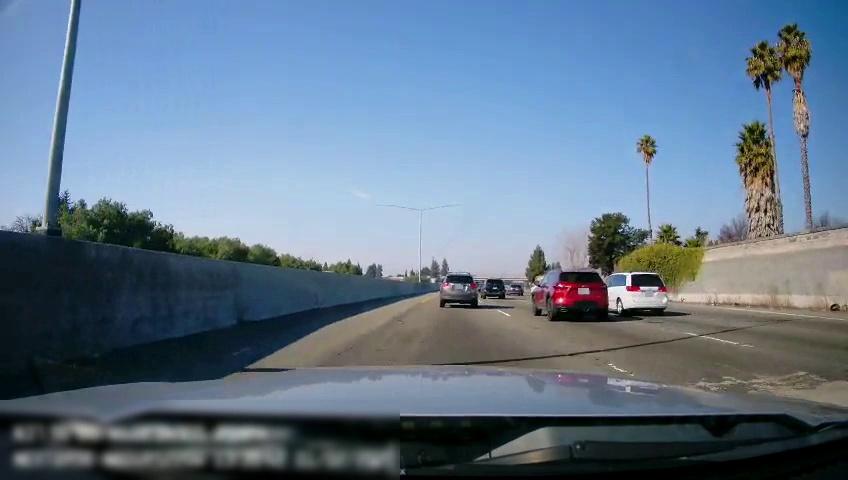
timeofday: Day
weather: Sunny
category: Drivable Space
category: Vehicles | Car
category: Vehicles | Van
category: Vehicles | SUV
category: Vehicles | Car
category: Vehicles | SUV
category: Vehicles | SUV
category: Lanes | Alternate Lane
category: Lanes | Alternate Lane
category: Lanes | Current Lane